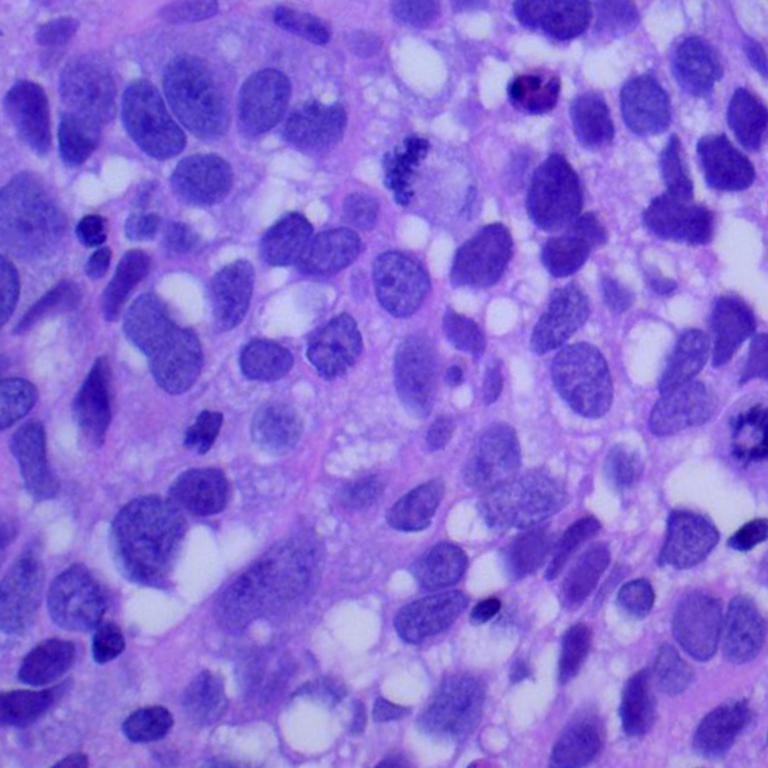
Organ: lung
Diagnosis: squamous carcinomas